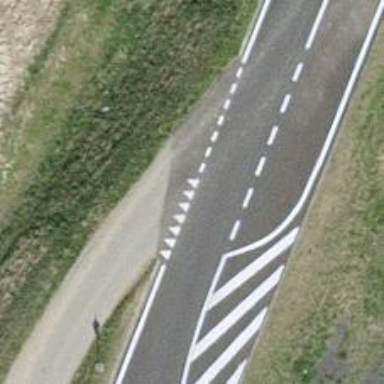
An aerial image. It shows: Road with "give way" sign.